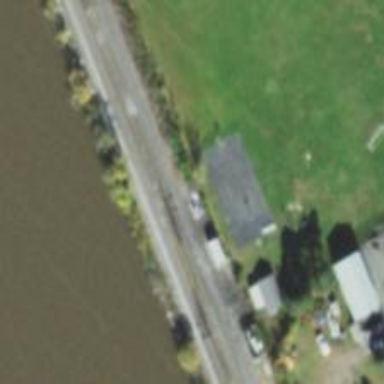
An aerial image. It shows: Railroad crossover.